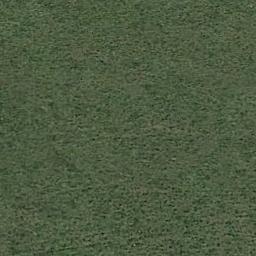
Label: meadow